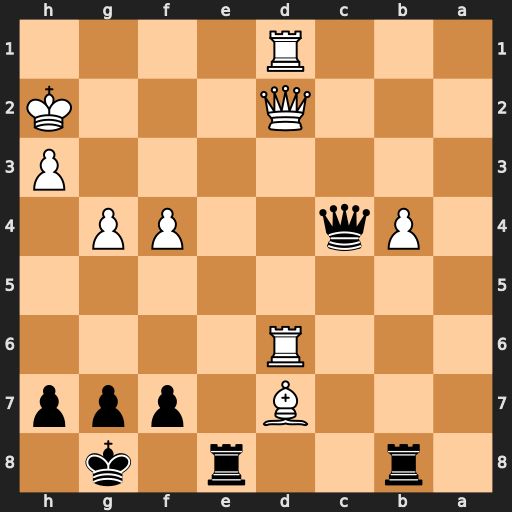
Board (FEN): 1r2r1k1/3B1ppp/3R4/8/1Pq2PP1/7P/3Q3K/3R4
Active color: b
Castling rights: -
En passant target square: -
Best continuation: Re2+ Kg1 Rxd2